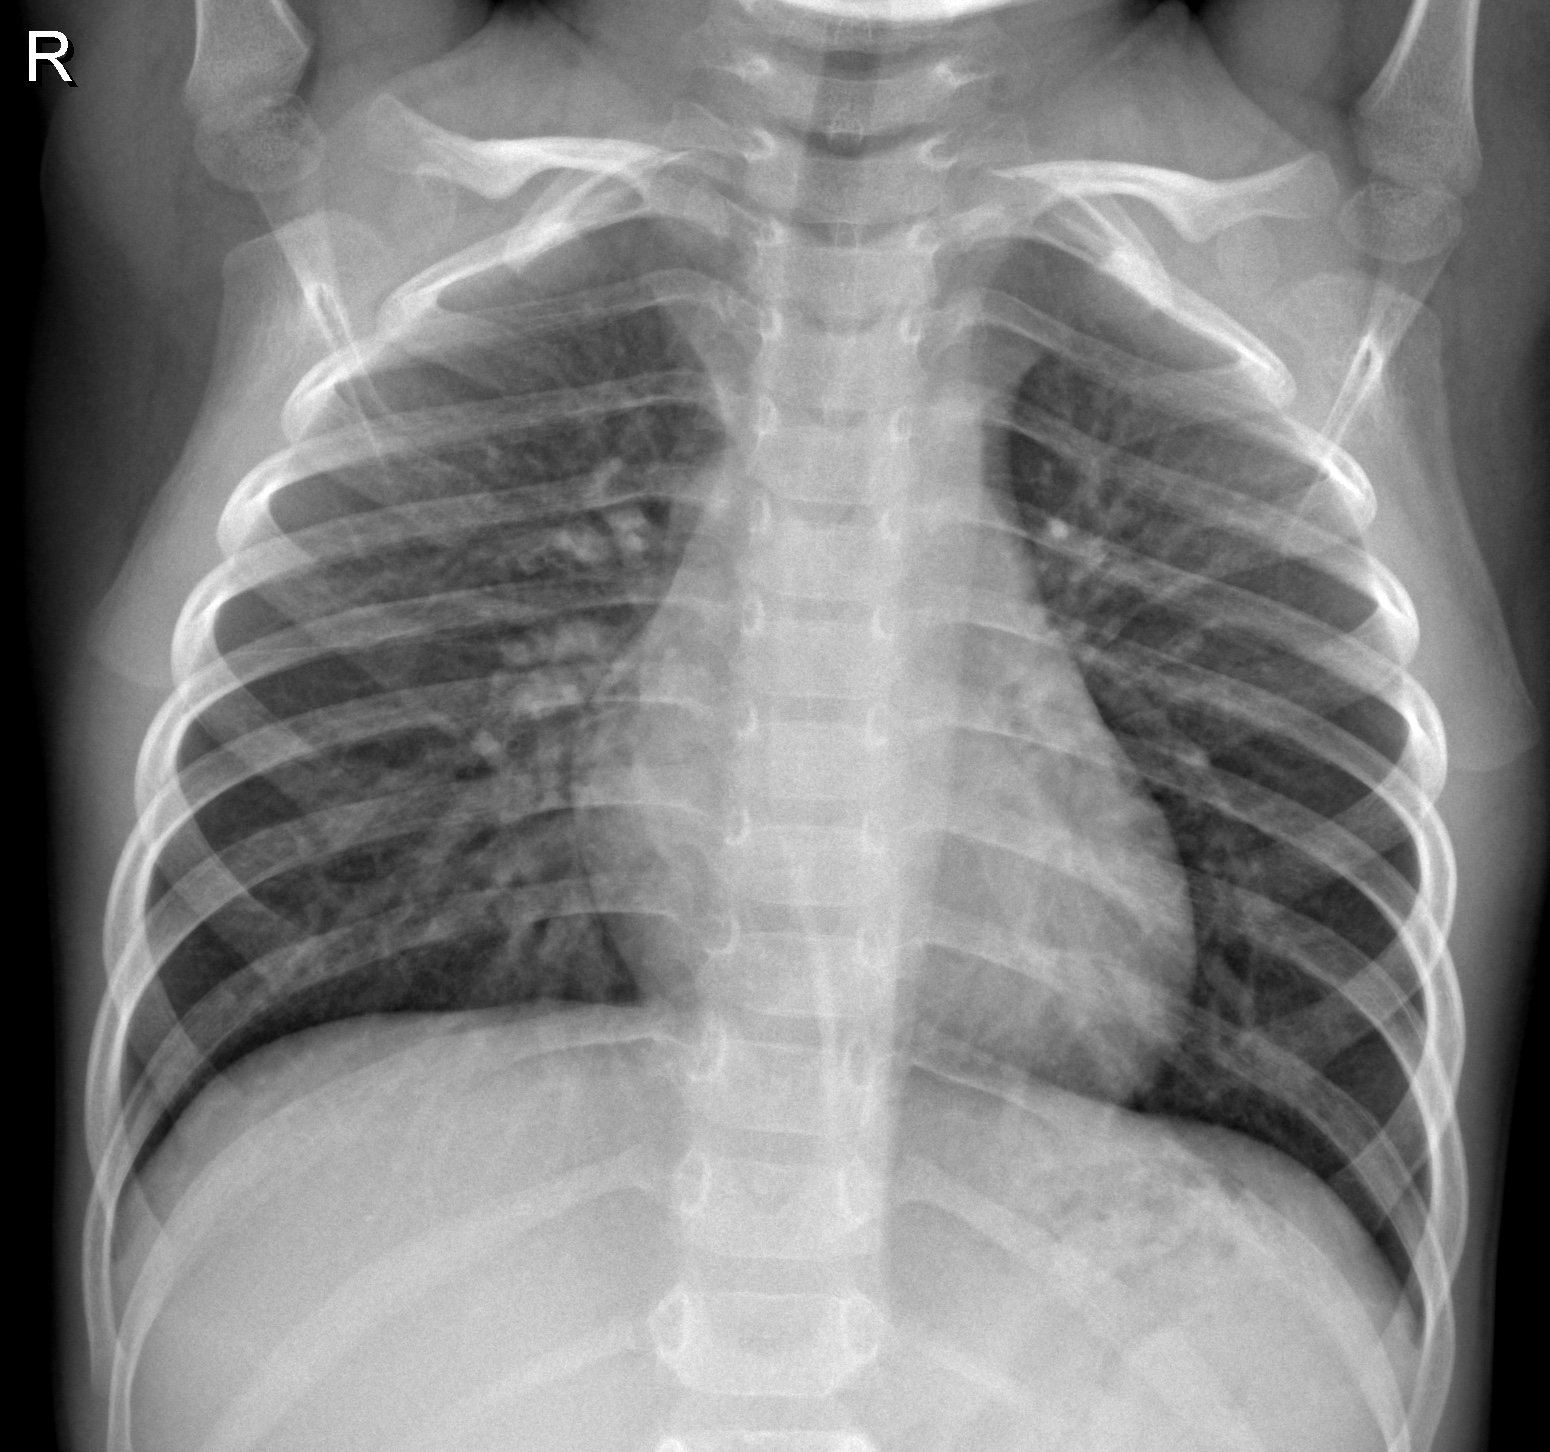
Diagnosis: NORMAL